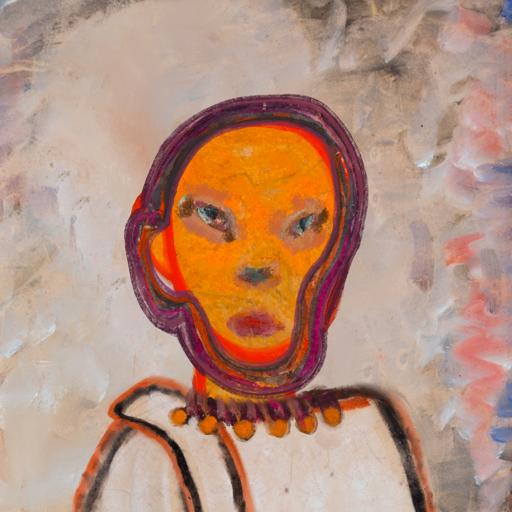
Background: Roy_Bahadur, Head And Neck Front: Sisters, Face Front: Boggyland, Bust: Roy_Bahadur, Hair Front: Hypocrite, Head Accessory: Blank, Second Necklace: Blank, Necklace: Doll, Baby: Blank